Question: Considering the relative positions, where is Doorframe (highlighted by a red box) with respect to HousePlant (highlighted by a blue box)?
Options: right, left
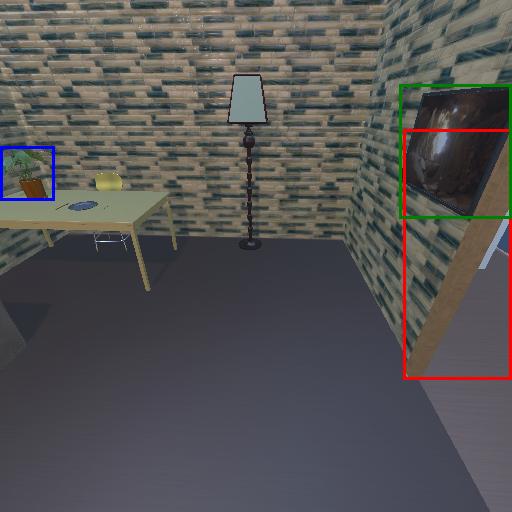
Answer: right